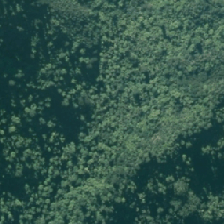
Land cover: broadleaved_indigenous_hardwood